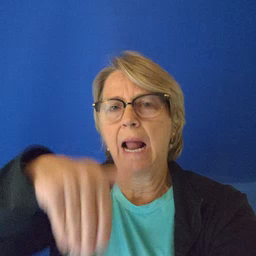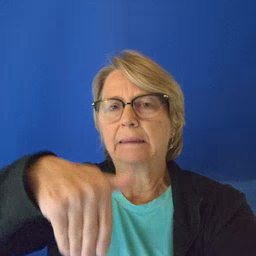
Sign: night